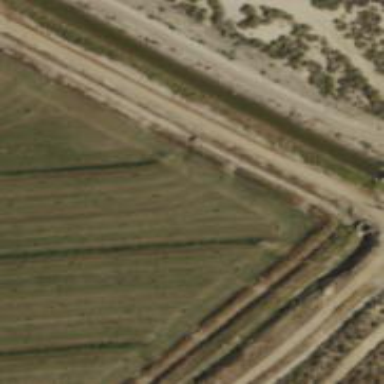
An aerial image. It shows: Sluice gate on waterway.